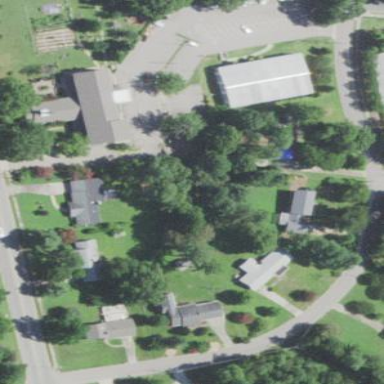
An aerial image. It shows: Residential area within neighborhood.